Question: i use a InputPrompt of Coding4Fun Toolkit.
I have this problem: appears a copy to clipboard. It is possible
this is a image example

it is possibile not show button copy?
thank you
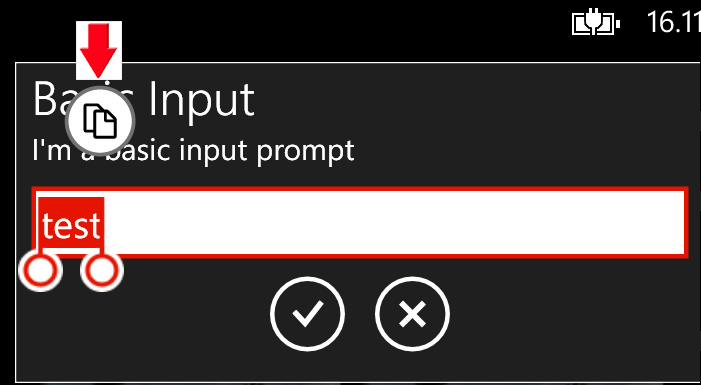
Answer: responded on the coding4fun discussion. a lot depends on what exactly you're trying to accomplish here. The control gets focus for the input text and I think the default behavior is to highlight everything. <URL>